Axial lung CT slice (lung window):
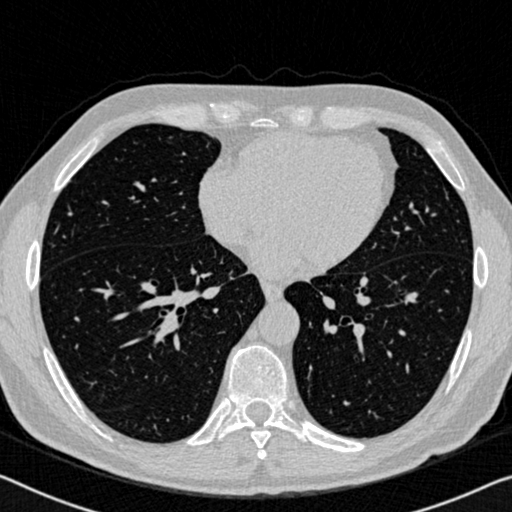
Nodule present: no